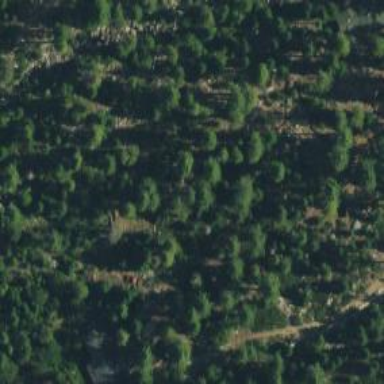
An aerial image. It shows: Evergreen needle-leaved woodland.